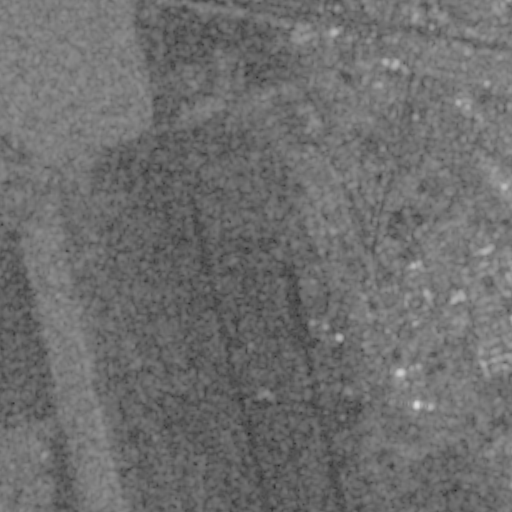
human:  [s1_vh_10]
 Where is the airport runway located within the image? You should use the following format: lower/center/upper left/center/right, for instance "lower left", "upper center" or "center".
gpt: The airport runway is located in the lower center of the image.
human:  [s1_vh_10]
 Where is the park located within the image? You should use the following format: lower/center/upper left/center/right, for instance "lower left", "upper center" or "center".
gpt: The park is located in the upper right of the image.
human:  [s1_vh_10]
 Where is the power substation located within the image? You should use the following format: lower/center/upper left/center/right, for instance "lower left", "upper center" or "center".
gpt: The power substation is located in the center right of the image.
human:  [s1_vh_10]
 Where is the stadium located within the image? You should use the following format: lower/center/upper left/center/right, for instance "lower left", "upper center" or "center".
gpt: The stadium is located in the center right of the image.
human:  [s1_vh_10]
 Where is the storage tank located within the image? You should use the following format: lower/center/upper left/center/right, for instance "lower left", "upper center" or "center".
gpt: The storage tank is located in the upper center of the image.
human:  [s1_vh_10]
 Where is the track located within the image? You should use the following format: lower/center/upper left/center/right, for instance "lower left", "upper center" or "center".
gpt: The track is located in the center right of the image.
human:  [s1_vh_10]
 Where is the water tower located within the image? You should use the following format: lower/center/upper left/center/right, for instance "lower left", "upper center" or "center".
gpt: The water tower is located in the center right of the image.
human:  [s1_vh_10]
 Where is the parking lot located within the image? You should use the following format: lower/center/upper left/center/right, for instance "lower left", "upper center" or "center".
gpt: There is no parking lot in the image.

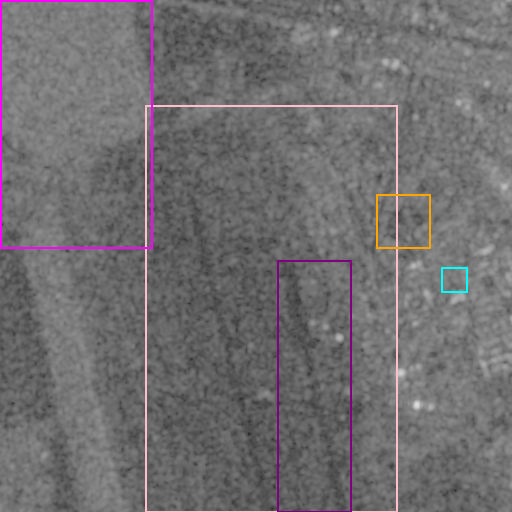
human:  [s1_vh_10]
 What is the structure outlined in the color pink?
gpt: The structure outlined in pink is an airport.
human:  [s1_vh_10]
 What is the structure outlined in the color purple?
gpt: The structure outlined in purple is an airport apron.
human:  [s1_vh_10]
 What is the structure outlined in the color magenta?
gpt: The structure outlined in magenta is a crop field.
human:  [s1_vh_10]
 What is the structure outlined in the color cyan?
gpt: The structure outlined in cyan is a park.
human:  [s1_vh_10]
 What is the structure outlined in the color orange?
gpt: The structure outlined in orange is a stadium.
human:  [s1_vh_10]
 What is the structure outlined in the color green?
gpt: There is no green outline.